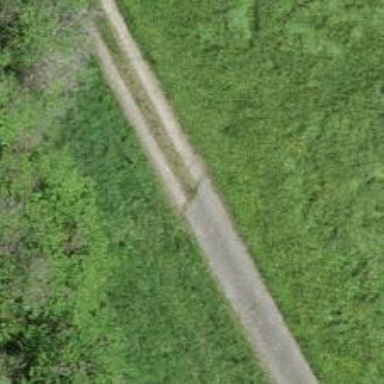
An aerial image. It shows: Well-maintained track road of grade 1.